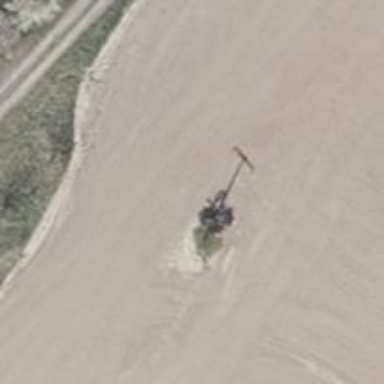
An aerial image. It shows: Power pole.